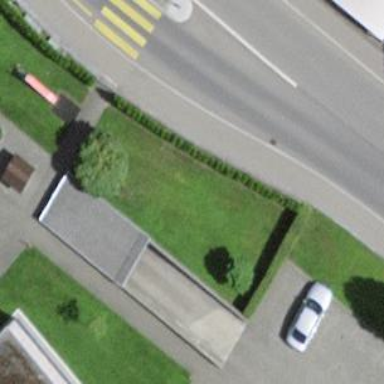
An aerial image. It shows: Hedge acting as barrier.